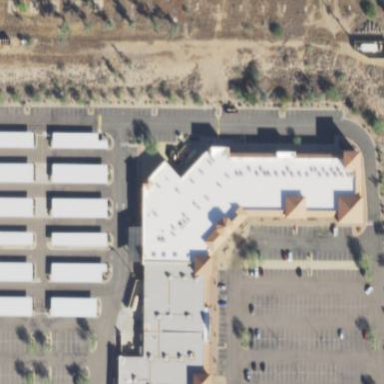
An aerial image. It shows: Retail building.